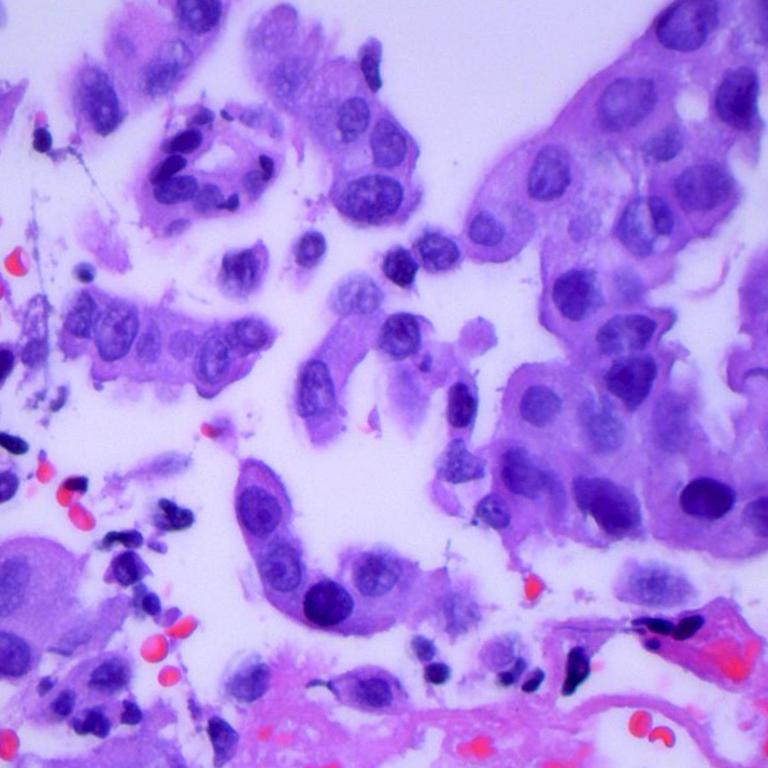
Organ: lung
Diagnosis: adenocarcinomas